Question: I migrated to the WebAPI 2.2 RC (Microsoft.AspNet.WebApi -Version 5.2.0-rc) and I since them I get only 406 (Not Acceptable) as status response on all my queries, for example:
'''
http://localhost:7923/api/Quotes(1)
'''

OData Service Configuration
'''
public static class WebApiConfig
{
public static void Register(HttpConfiguration config)
{
config.MapHttpAttributeRoutes();
config.EnableSystemDiagnosticsTracing();
config.MapODataServiceRoute("api", "api", CreateEdmModel());
}
private static IEdmModel CreateEdmModel()
{
var odataModelBuilder = new ODataConventionModelBuilder();
odataModelBuilder.EntitySet<Tag>("Tags");
odataModelBuilder.EntitySet<Author>("Authors");
EntitySetConfiguration<Quote> quoteEntitySetConfiguration = odataModelBuilder.EntitySet<Quote>("Quotes");
FunctionConfiguration getQuotesRandomFunction = quoteEntitySetConfiguration.EntityType.Collection.Function("Random");
getQuotesRandomFunction.Parameter<int>("count");
getQuotesRandomFunction.ReturnsCollectionFromEntitySet<Quote>("Quotes");
return odataModelBuilder.GetEdmModel();
}
}
'''
QuotesController
'''
public class QuotesController : ODataController
{
private WhatAQuoteDb db = new WhatAQuoteDb();
[ODataRoute("Default.Random(count={count})")]
[EnableQuery]
public IHttpActionResult GetQuotesRandom(int count)
{
return Ok(db.Quotes.OrderBy(quote => Guid.NewGuid()).Take(count));
}
// GET: odata/Quotes
[EnableQuery]
public IQueryable<Quote> GetQuotes()
{
return db.Quotes;
}
// GET: odata/Quotes(5)
[EnableQuery]
public SingleResult<Quote> GetQuote([FromODataUri] int key)
{
return SingleResult.Create(db.Quotes.Where(quote => quote.Id == key));
}
// PUT: odata/Quotes(5)
public async Task<IHttpActionResult> Put([FromODataUri] int key, Quote quote)
{
if (!ModelState.IsValid)
{
return BadRequest(ModelState);
}
if (key != quote.Id)
{
return BadRequest();
}
db.Entry(quote).State = EntityState.Modified;
try
{
await db.SaveChangesAsync();
}
catch (DbUpdateConcurrencyException)
{
if (!QuoteExists(key))
{
return NotFound();
}
else
{
throw;
}
}
return Updated(quote);
}
// POST: odata/Quotes
public async Task<IHttpActionResult> Post(Quote quote)
{
if (!ModelState.IsValid)
{
return BadRequest(ModelState);
}
db.Quotes.Add(quote);
await db.SaveChangesAsync();
return Created(quote);
}
// PATCH: odata/Quotes(5)
[AcceptVerbs("PATCH", "MERGE")]
public async Task<IHttpActionResult> Patch([FromODataUri] int key, Delta<Quote> patch)
{
if (!ModelState.IsValid)
{
return BadRequest(ModelState);
}
Quote quote = await db.Quotes.FindAsync(key);
if (quote == null)
{
return NotFound();
}
patch.Patch(quote);
try
{
await db.SaveChangesAsync();
}
catch (DbUpdateConcurrencyException)
{
if (!QuoteExists(key))
{
return NotFound();
}
else
{
throw;
}
}
return Updated(quote);
}
// DELETE: odata/Quotes(5)
public async Task<IHttpActionResult> Delete([FromODataUri] int key)
{
Quote quote = await db.Quotes.FindAsync(key);
if (quote == null)
{
return NotFound();
}
db.Quotes.Remove(quote);
await db.SaveChangesAsync();
return StatusCode(HttpStatusCode.NoContent);
}
// GET: odata/Quotes(5)/Author
[EnableQuery]
public SingleResult<Author> GetAuthor([FromODataUri] int key)
{
return SingleResult.Create(db.Quotes.Where(m => m.Id == key).Select(m => m.Author));
}
// GET: odata/Quotes(5)/Tags
[EnableQuery]
public IQueryable<Tag> GetTags([FromODataUri] int key)
{
return db.Quotes.Where(m => m.Id == key).SelectMany(m => m.Tags);
}
protected override void Dispose(bool disposing)
{
if (disposing)
{
db.Dispose();
}
base.Dispose(disposing);
}
private bool QuoteExists(int key)
{
return db.Quotes.Count(e => e.Id == key) > 0;
}
}
'''
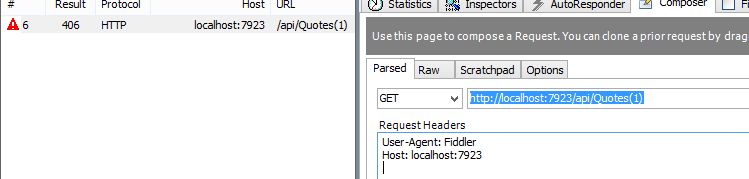
Answer: I checked your solution and found that you used service reference.
However adding service reference doesn't support OData V4 and the version in your generated code is V3.
You can try OData T4 code generator to generate client code.
Check the blog below:
<URL>
---
I checked your solution again and found the problem:
If you want the V4 version, you need to change the using namespace in your controller cs file
From
'''
using System.Web.Http.OData;
'''
To
'''
using System.Web.OData;
'''
What is more, there is other problem that the following template is invalid when I start up the project.
'''
[ODataRoute("Default.Random(count={count})")]
'''
I guest that the random function you defined is a function import and you should define like this:
'''
FunctionConfiguration getQuotesRandomFunction = odataModelBuilder.Function("Random");
'''
And the function import should not add namespace and the template should be:
'''
[ODataRoute("Random(count={count})")]
'''
Let me know if you have other problems.